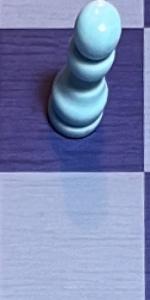
Label: Empty